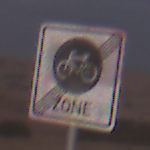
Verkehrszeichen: EndeFahrradzone
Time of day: SunriseSunset
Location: Outdoor (Nature)
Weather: PartlyCloudy
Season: NotSpecified
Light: Natural